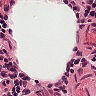
Metastatic tissue present: no